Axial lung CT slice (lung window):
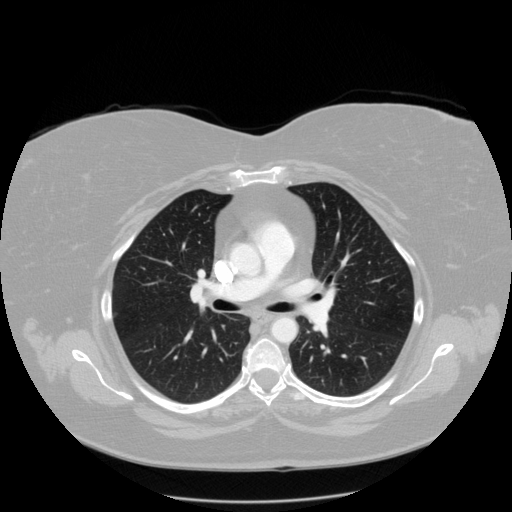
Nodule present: no